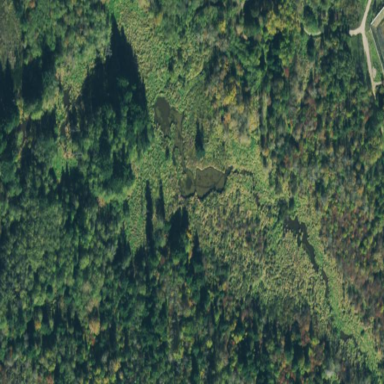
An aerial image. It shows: Marsh wetland.